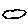
Label: cloud